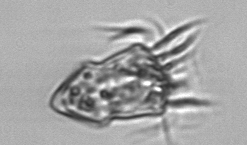
Label: Strombidium_inclinatum